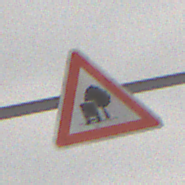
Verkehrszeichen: UnzureichendesLichtraumprofil
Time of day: MorningAfternoon
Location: Outdoor (Nature)
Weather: Overcast
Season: Winter
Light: Natural